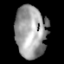
Tissue: lung
Cell type: T cells
Senescence score: 0.1705
Nuclear area (px): 1609
Mean DAPI intensity: 154.808